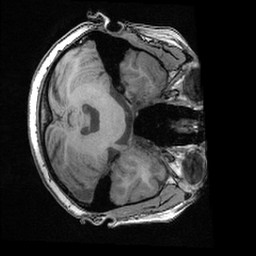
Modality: T1w
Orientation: axial
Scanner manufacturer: ge
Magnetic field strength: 3 T
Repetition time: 0.008572 s
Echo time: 0.003384 s